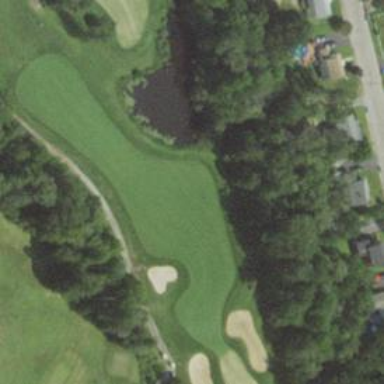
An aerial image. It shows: Scenic golf fairway.